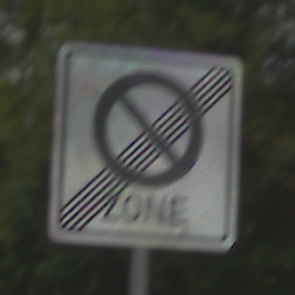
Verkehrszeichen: EndeEingeschraenktesHalteverbotZone
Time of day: Midday
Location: Outdoor (Suburban)
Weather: PartlyCloudy
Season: Summer
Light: Natural